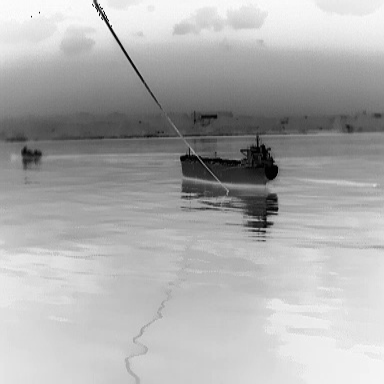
There is a liner in the infrared image.